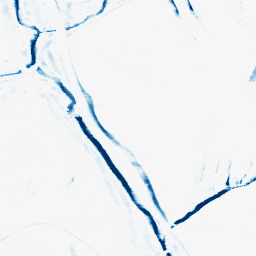
Category: morphological
Decomposition family: morphological_rect
Decomposition parameters: operation: closing
width: 10
height: 3
Upsampling method: cubic_catmull_rom
Upsampling parameters: scale: 2
Upsampling scale: 2